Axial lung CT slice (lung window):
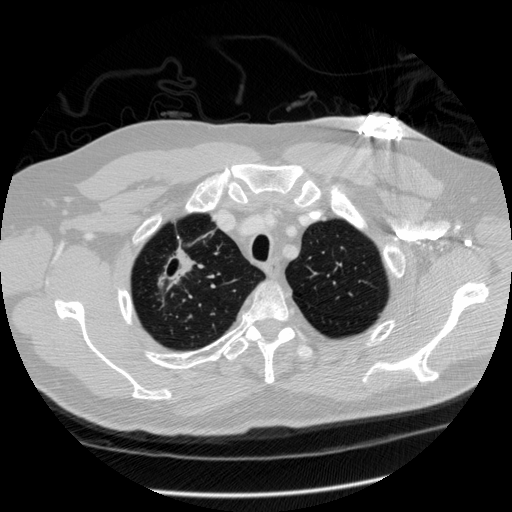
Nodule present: yes
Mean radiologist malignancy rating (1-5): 5